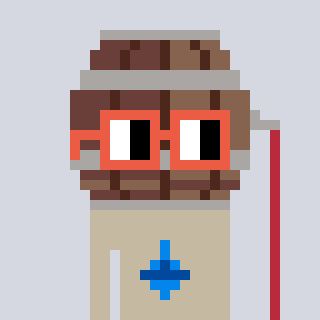
a pixel art character with square orange glasses, a wine barrel-shaped head and a bege-colored body on a cool background